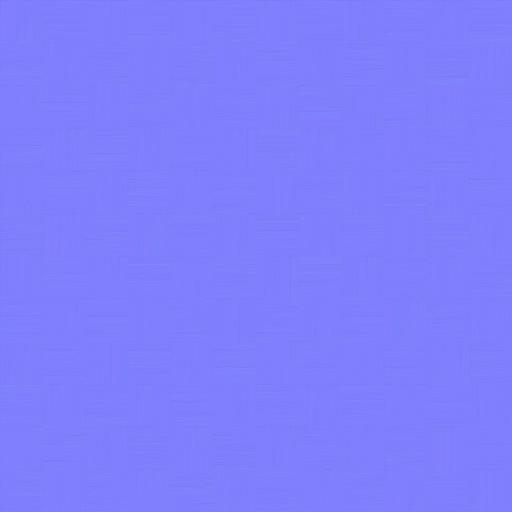
floor flooring light parquet wood wooden